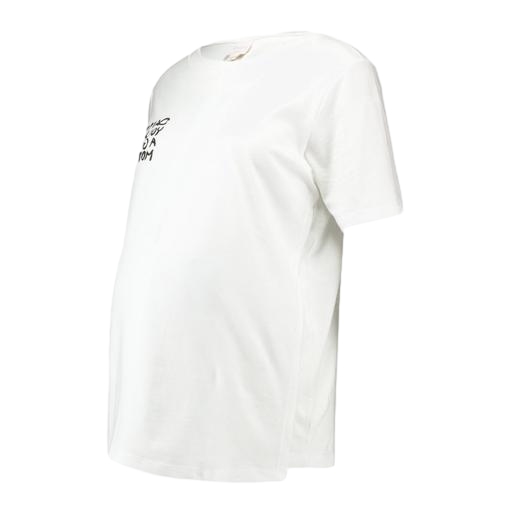
t-shirt twist graphic, graphic t, white graphic t-shirt, white background